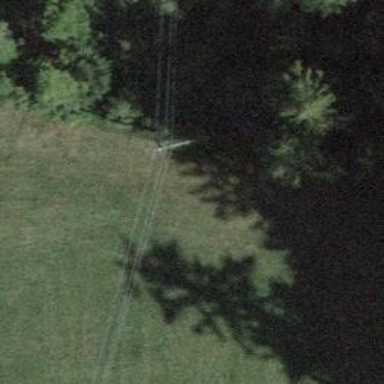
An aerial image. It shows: Minor power line.